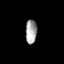
Tissue: prostate
Cell type: T cells
Senescence score: 0.3534
Nuclear area (px): 260
Mean DAPI intensity: 167.454